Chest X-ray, PA view. Patient: 35 years old, sex M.
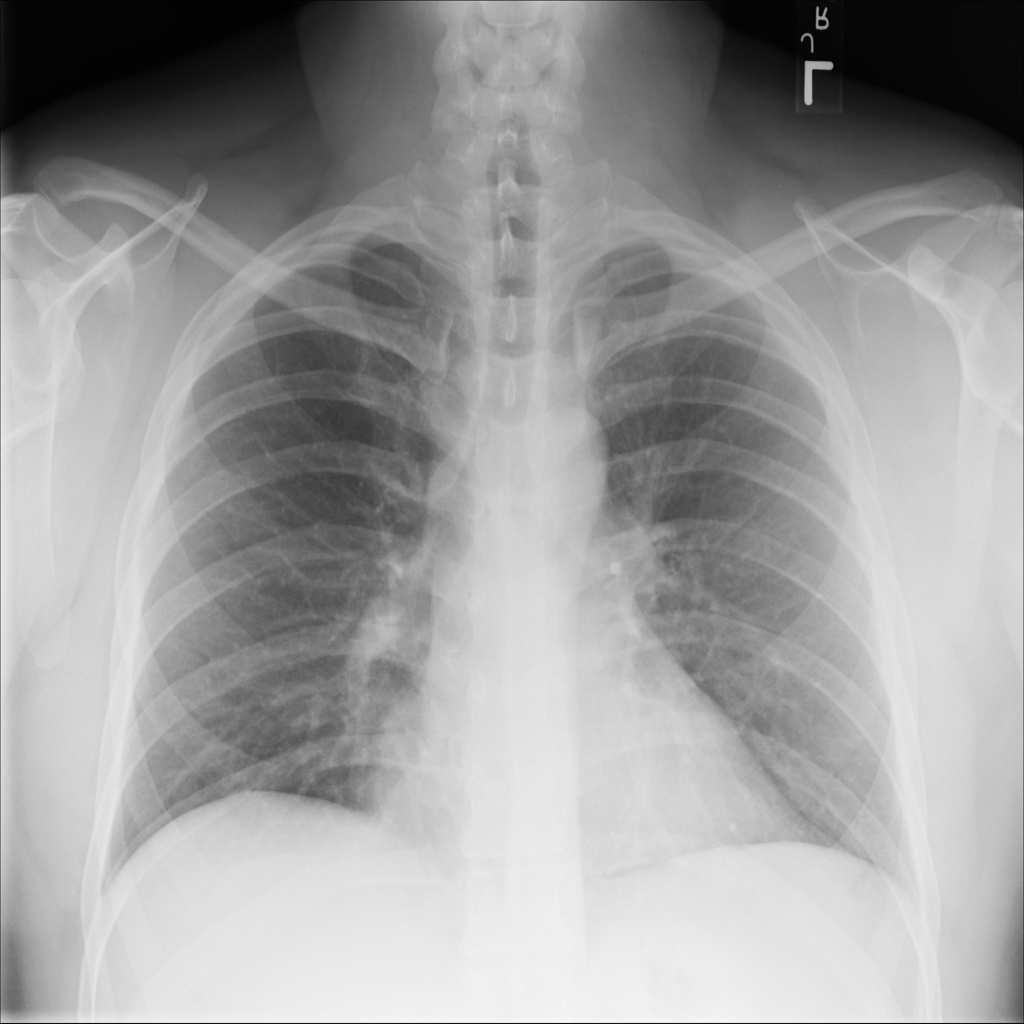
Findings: No Finding